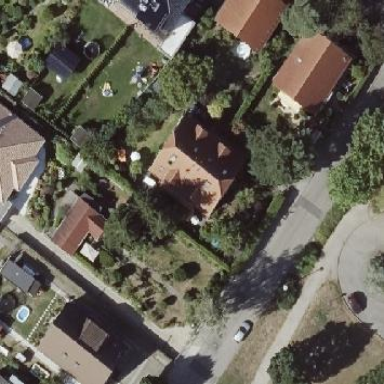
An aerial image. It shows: Semidetached house.